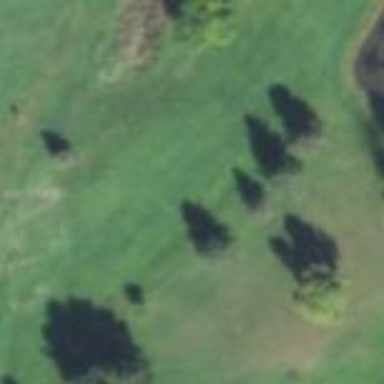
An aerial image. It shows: Grassy area designated as golf fairway.